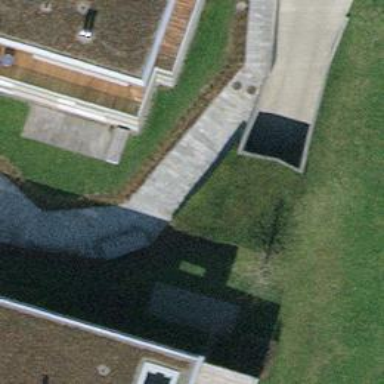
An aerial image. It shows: Retaining wall.